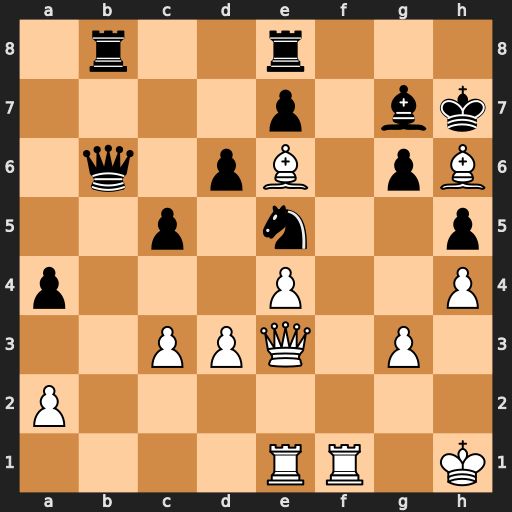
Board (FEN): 1r2r3/4p1bk/1q1pB1pB/2p1n2p/p3P2P/2PPQ1P1/P7/4RR1K
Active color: w
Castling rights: -
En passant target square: -
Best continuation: Bxg7 Kxg7 d4 cxd4 cxd4